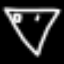
Label: diamond